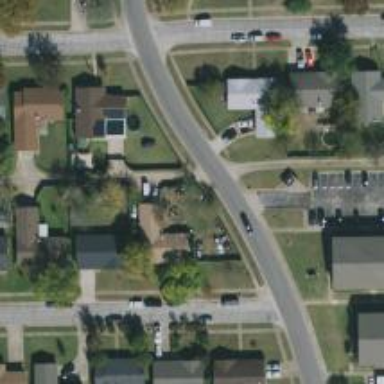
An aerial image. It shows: Alley classified as service road.